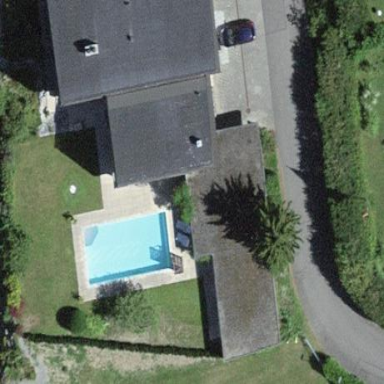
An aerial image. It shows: Simple house.